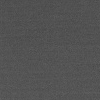
Atmospheric dust classification: dusty